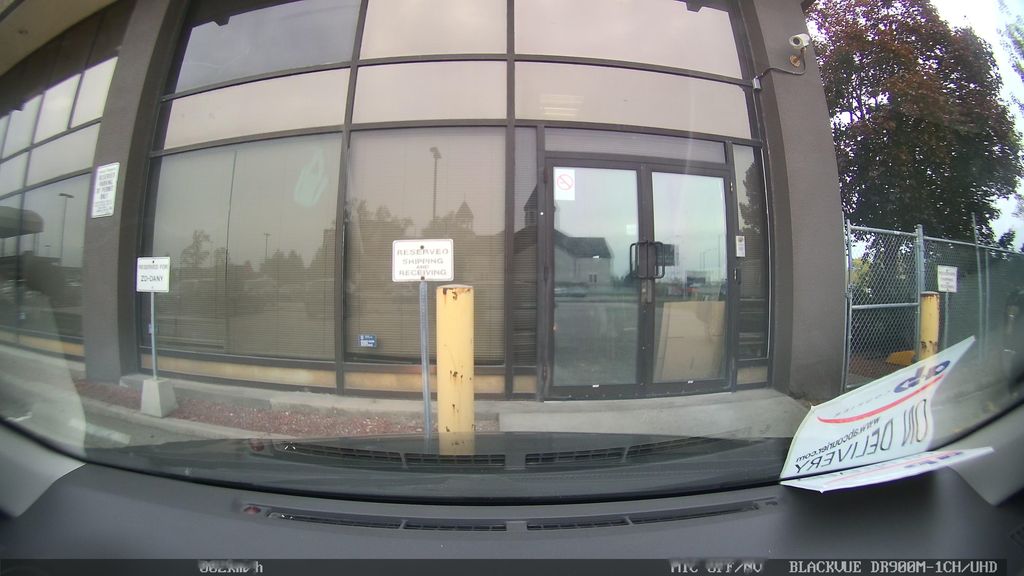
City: toronto